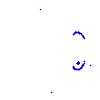
Particle: kaon